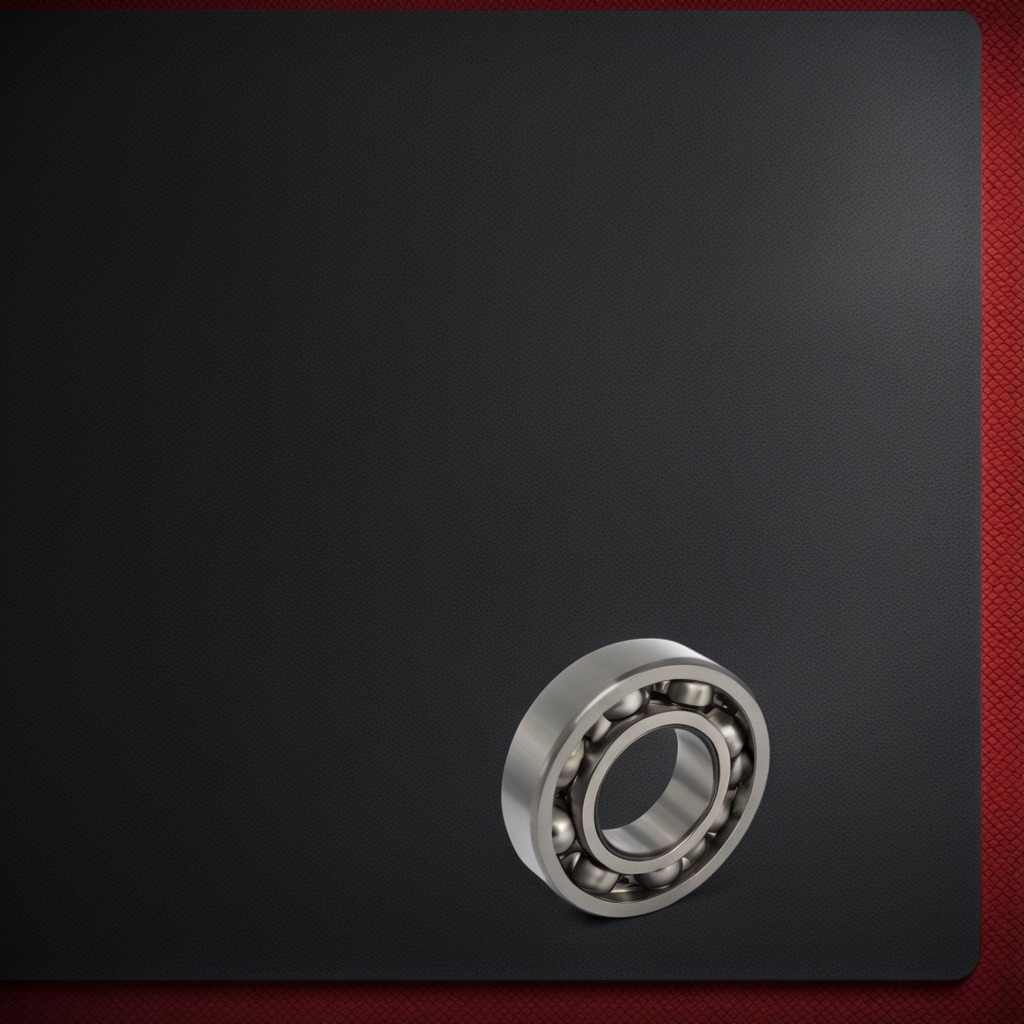
A metal ball bearing is lying on the clean granite tabletop covered with a red rubber mat inside a workshop at night dim ambient light soft shadows worn but beneath the mat.